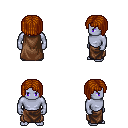
a pixel art fantasy rpg character, male body template, dark elf, purple skin, brown cape, robe skirt, brunette pageboy hairstyle, four views (front, back, left, right), 2x2 character sprite sheet, small pixel art, hard edges, no anti-aliasing